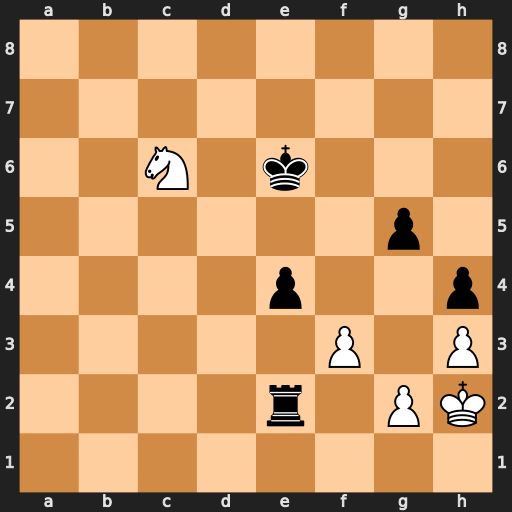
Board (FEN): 8/8/2N1k3/6p1/4p2p/5P1P/4r1PK/8
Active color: w
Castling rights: -
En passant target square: -
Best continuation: Nd4+ Ke5 Nxe2